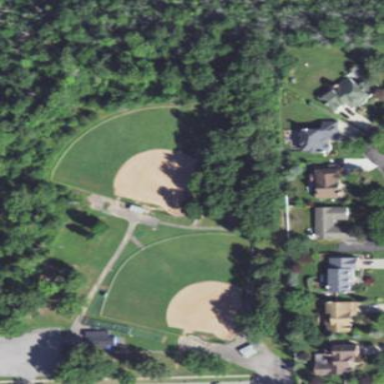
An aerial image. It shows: Baseball pitch surrounded by fence.